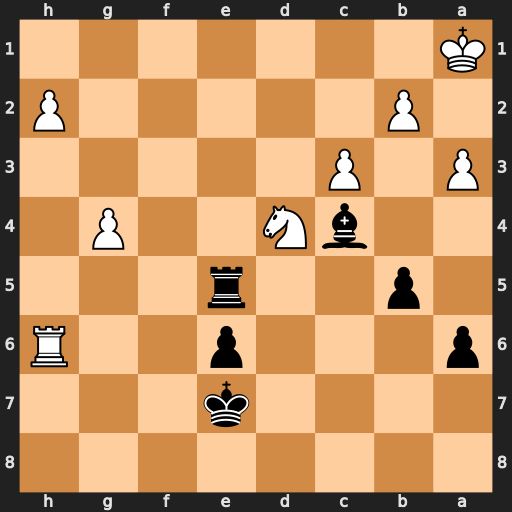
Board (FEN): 8/4k3/p3p2R/1p2r3/2bN2P1/P1P5/1P5P/K7
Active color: b
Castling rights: -
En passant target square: -
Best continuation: Re1#